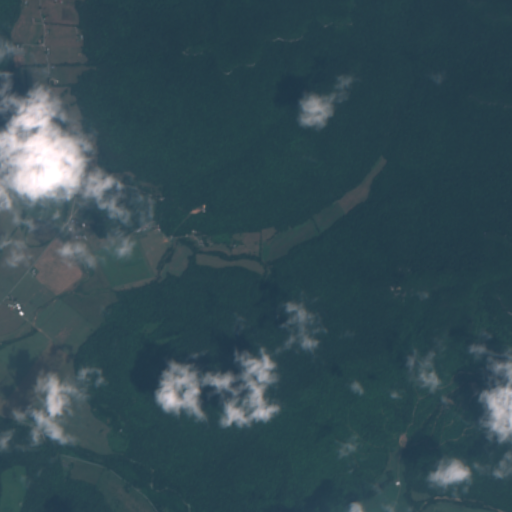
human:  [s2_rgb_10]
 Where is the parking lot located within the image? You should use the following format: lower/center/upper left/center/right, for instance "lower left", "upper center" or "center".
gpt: The parking lot is located in the center right of the image.
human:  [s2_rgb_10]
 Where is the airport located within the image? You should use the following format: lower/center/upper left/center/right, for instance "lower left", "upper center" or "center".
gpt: There is no airport in the image.